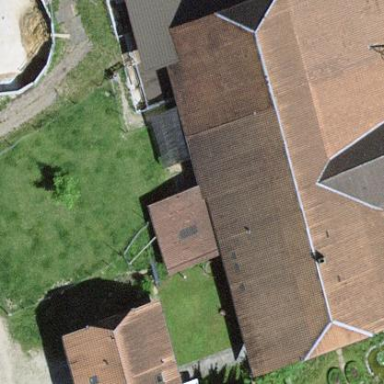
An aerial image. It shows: Farm building.